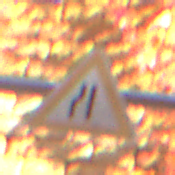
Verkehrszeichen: EinseitigVerengteFahrbahnLinks
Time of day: MorningAfternoon
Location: Outdoor (Urban)
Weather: Clear
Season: NotSpecified
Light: Natural